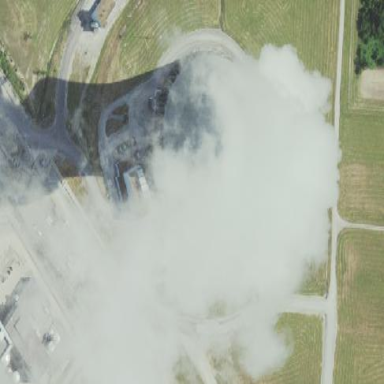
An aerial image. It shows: Cooling tower.